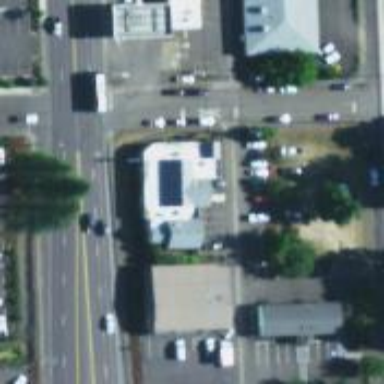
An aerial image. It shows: Healthcare clinic.